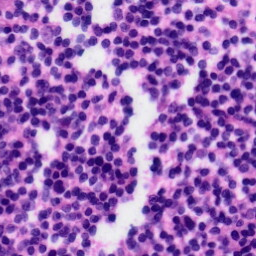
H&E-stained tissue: Tonsil